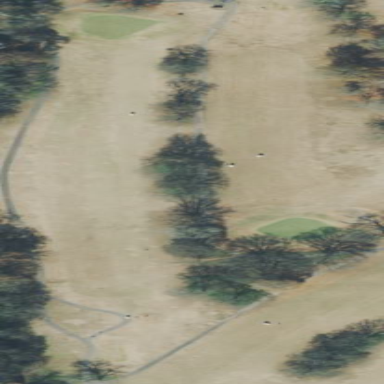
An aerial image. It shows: Golf cartpath that is also road path.